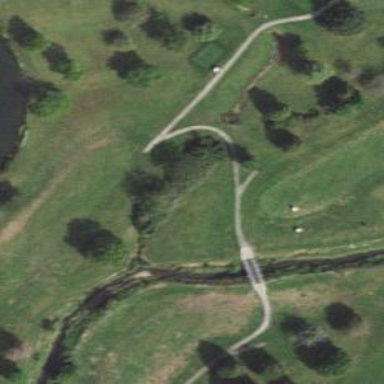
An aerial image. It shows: Path for both road and golf.